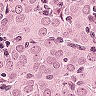
Metastatic tissue present: yes